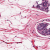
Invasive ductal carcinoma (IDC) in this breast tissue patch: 0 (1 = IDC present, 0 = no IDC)